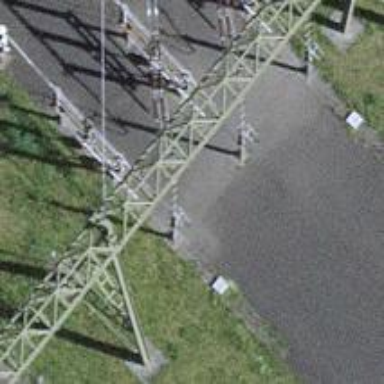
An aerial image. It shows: Termination power tower.